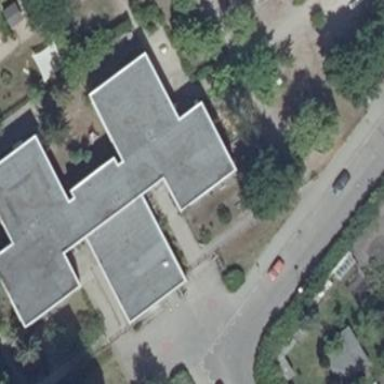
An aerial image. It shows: Kindergarten building.